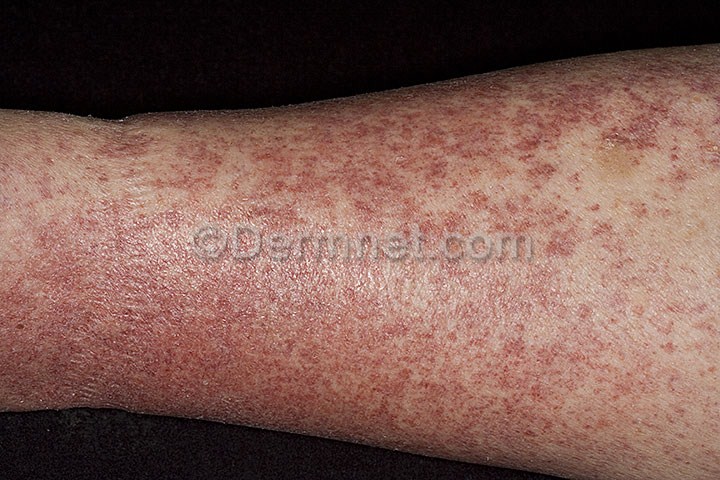
Disease: Vasculitis Photos